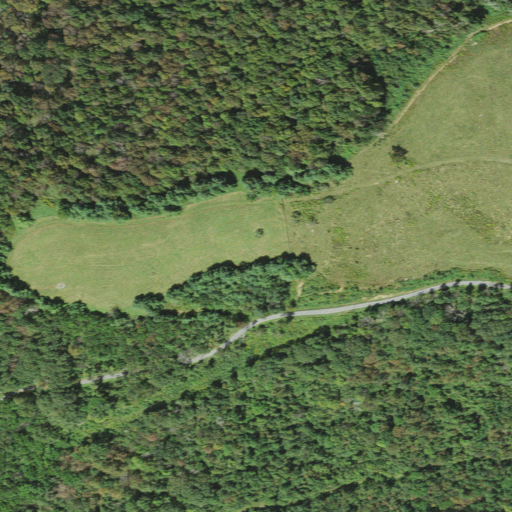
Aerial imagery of ridge(s) in West Virginia named Keeney Mountain containing deciduous forest, mixed forest, open development, and shrub